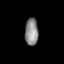
Tissue: lung
Cell type: Epithelial cells
Senescence score: 0.2087
Nuclear area (px): 352
Mean DAPI intensity: 139